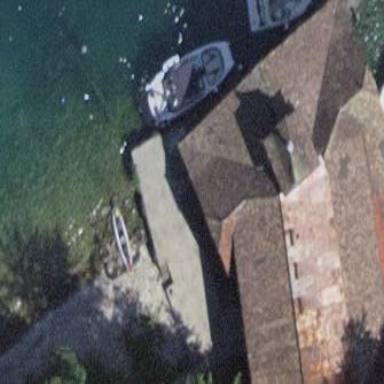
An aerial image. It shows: Boathouse.